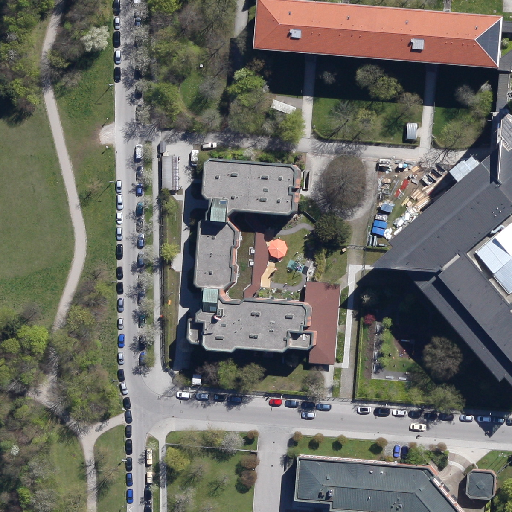
Referring expression: light-duty vehicle driving on the road